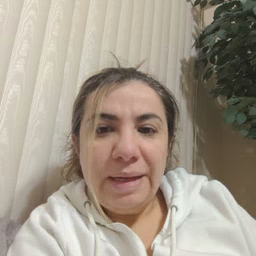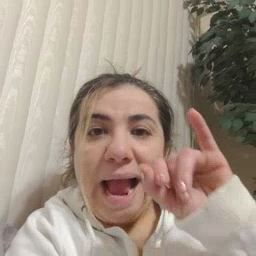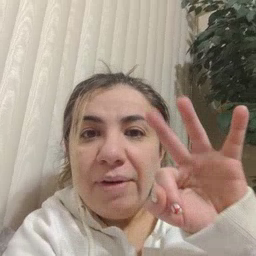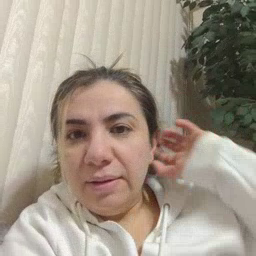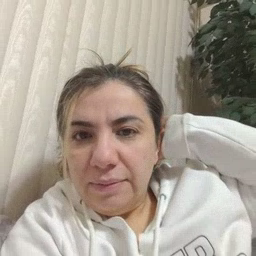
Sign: if